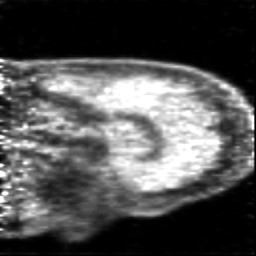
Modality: PET
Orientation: sagittal
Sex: male
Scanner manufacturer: siemens